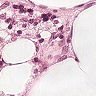
Metastatic tissue present: no